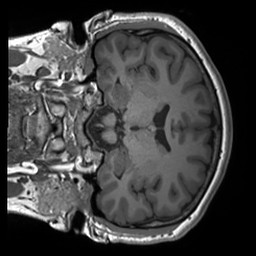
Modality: T1w
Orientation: coronal
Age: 22
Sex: male
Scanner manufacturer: siemens
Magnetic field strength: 3 T
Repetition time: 1.8 s
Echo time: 0.00232 s